Question: I'm running the following:
- - -
When I try and start webrick i get the following output:

And yeah.. not starting up. Very strange. I'm very new to rails, so this could be a total n00b mistake. Thanks for a push in the right direction!
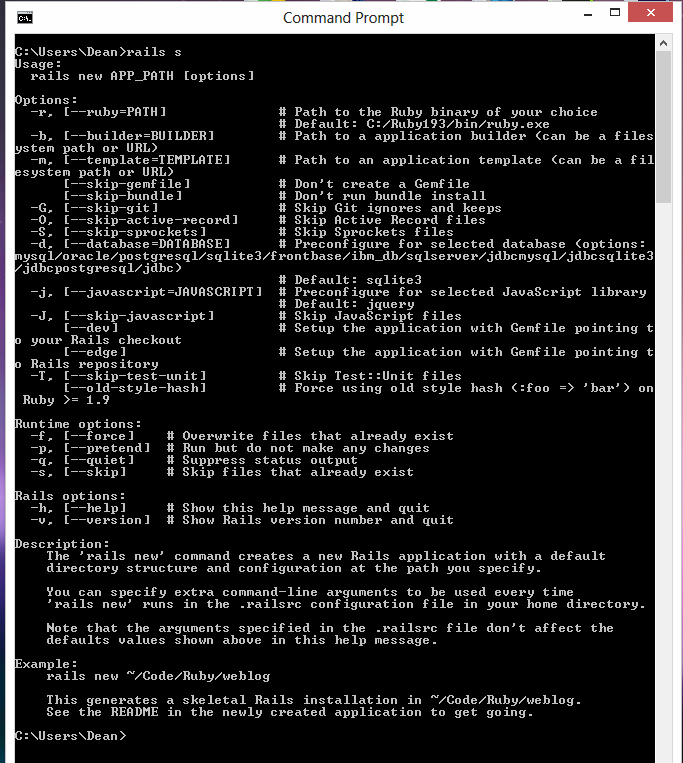
Answer: Probably you are not in your app path, assume that your app is in 'C:\Path o
ailspp', first tell your console that should be in this path: 'cd C:\Path o
ailspp'. And then try using 'rails s'